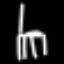
Label: chair